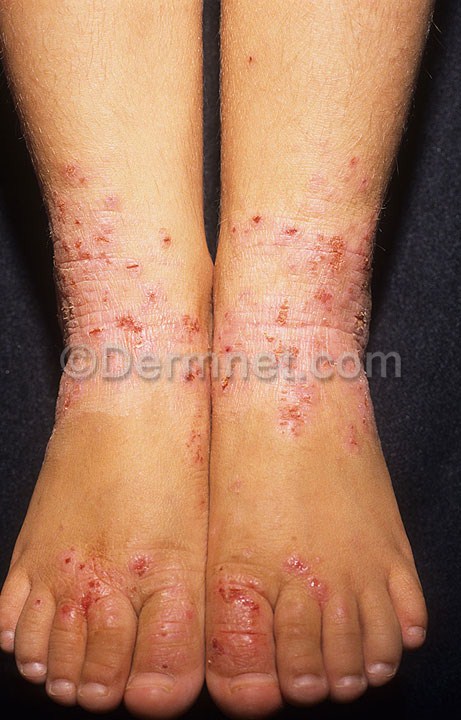
Disease: Atopic Dermatitis Photos